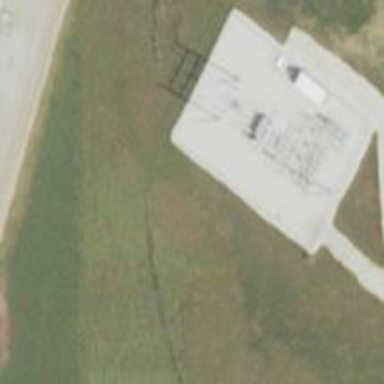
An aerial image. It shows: Power substation.